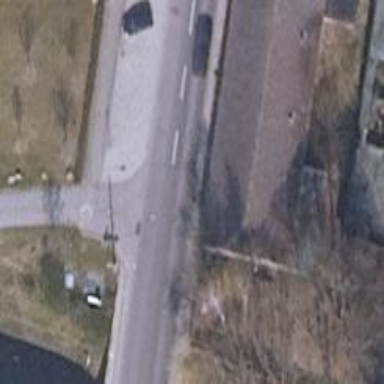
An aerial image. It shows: Secondary road with sidewalks on both sides.